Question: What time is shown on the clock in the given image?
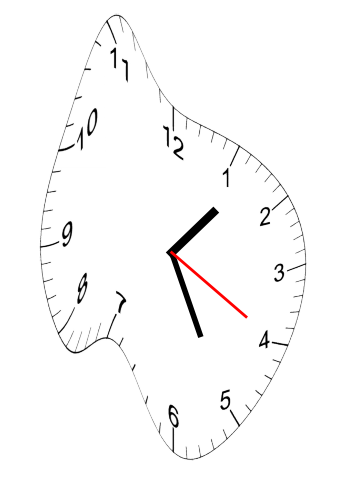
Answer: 01:25:20